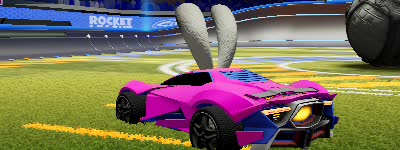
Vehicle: werewolf